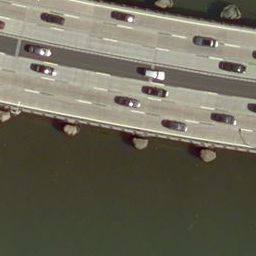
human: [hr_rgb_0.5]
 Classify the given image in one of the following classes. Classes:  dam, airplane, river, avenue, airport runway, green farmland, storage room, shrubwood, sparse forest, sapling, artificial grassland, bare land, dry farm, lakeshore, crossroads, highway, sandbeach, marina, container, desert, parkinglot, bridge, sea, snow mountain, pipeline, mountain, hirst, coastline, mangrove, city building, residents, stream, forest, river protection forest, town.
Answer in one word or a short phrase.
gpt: bridge